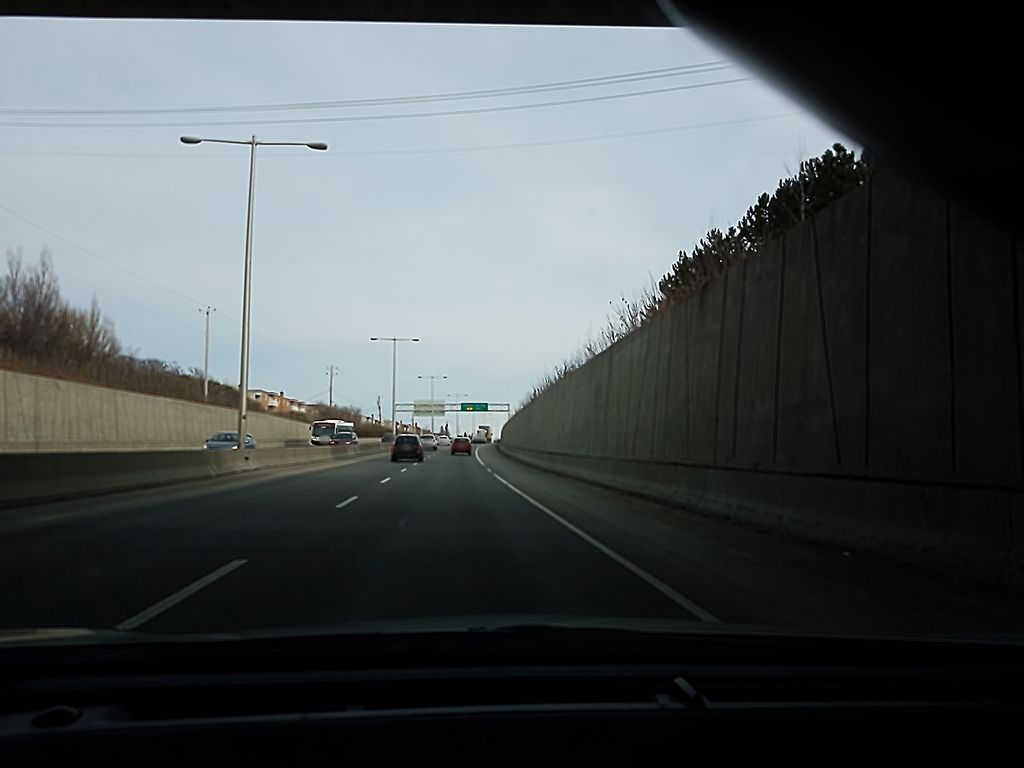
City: quebec_city